Question: I am trying to understand the following behavior displayed by my sharding setup. The data seems to only increase on a single shard as I continuously add data. How does MongoDB shard or distribute data across different servers? Am I doing this correctly? MongoDB version 2.4.1 used here on OS X 10.5.

As requested, sh.status() as follows:
'''
mongos> sh.status()
sharding version: {
"_id" : 1,
"version" : 3,
"minCompatibleVersion" : 3,
"currentVersion" : 4,
"clusterId" : ObjectId("52787cc2c10fcbb58607b07f") }
shards:
{ "_id" : "shard0000", "host" : "xx.xx.xx.xxx:xxxxx" }
{ "_id" : "shard0001", "host" : "xx.xx.xx.xxx:xxxxx" }
{ "_id" : "shard0002", "host" : "xx.xx.xx.xxx:xxxxx" }
databases:
{ "_id" : "admin", "partitioned" : false, "primary" : "config" }
{ "_id" : "newdb", "partitioned" : true, "primary" : "shard0001" }
newdb.prov
shard key: { "_id" : 1, "jobID" : 1, "user" : 1 }
chunks:
shard0000 43
shard0001 50
shard0002 43
'''
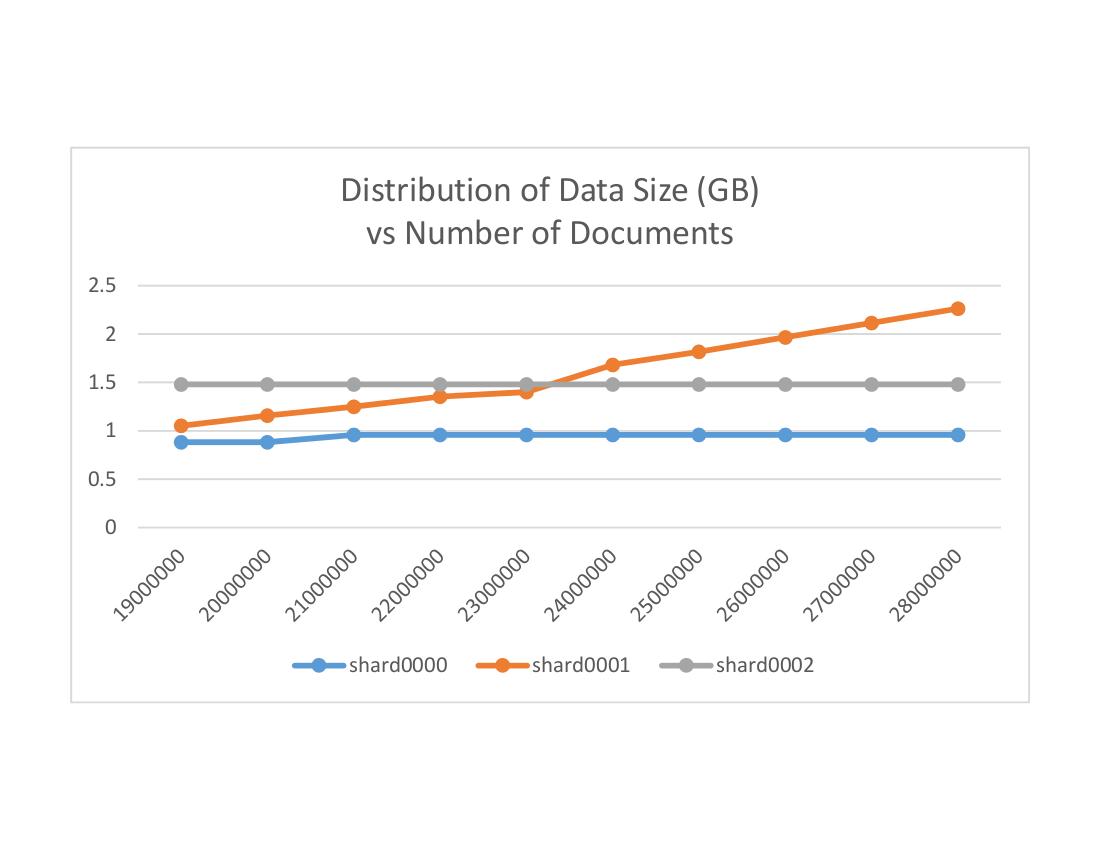
Answer: Looks like you have chosen a very poor shard key. You partitioned along the values of '{ "_id" : 1, "jobID" : 1, "user" : 1 }' - this will not be a good distribution for inserts since _id values are monotonically increasing since you are using ObjectId() values for _id.
You want to select a shard key that represents how you access the data - it doesn't make sense that you have two more fields after _id - since _id is unique the other two fields are never going to be used to partition the data.
Did you perhaps intend to shard on jobID, user? It's hard to know what the best shard key would be in your case, but it's clear that all the inserts are going into the highest chunk (top value through maxKey) since every new _id is a higher value than the previous one.
Eventually they should be balanced to other shards, but only if the balancer is running, if all your config servers are up and if secondaries are caught up. Best to pick a better shard key and have inserts be distributed evenly across the cluster from the start.